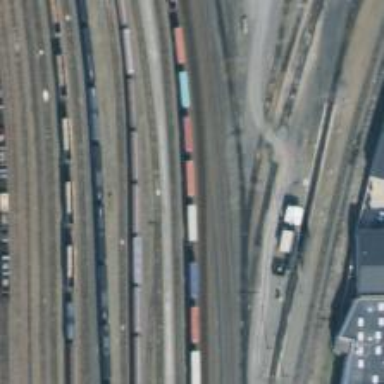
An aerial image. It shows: Rail spur service.